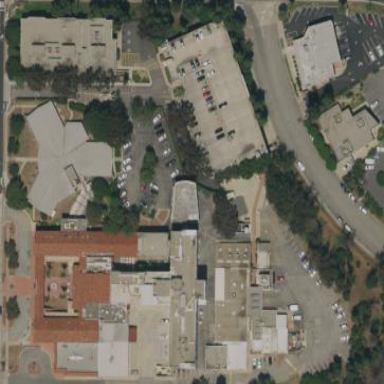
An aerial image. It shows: Healthcare facility identified as hospital.